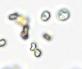
Label: Phaeocystis